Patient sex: M
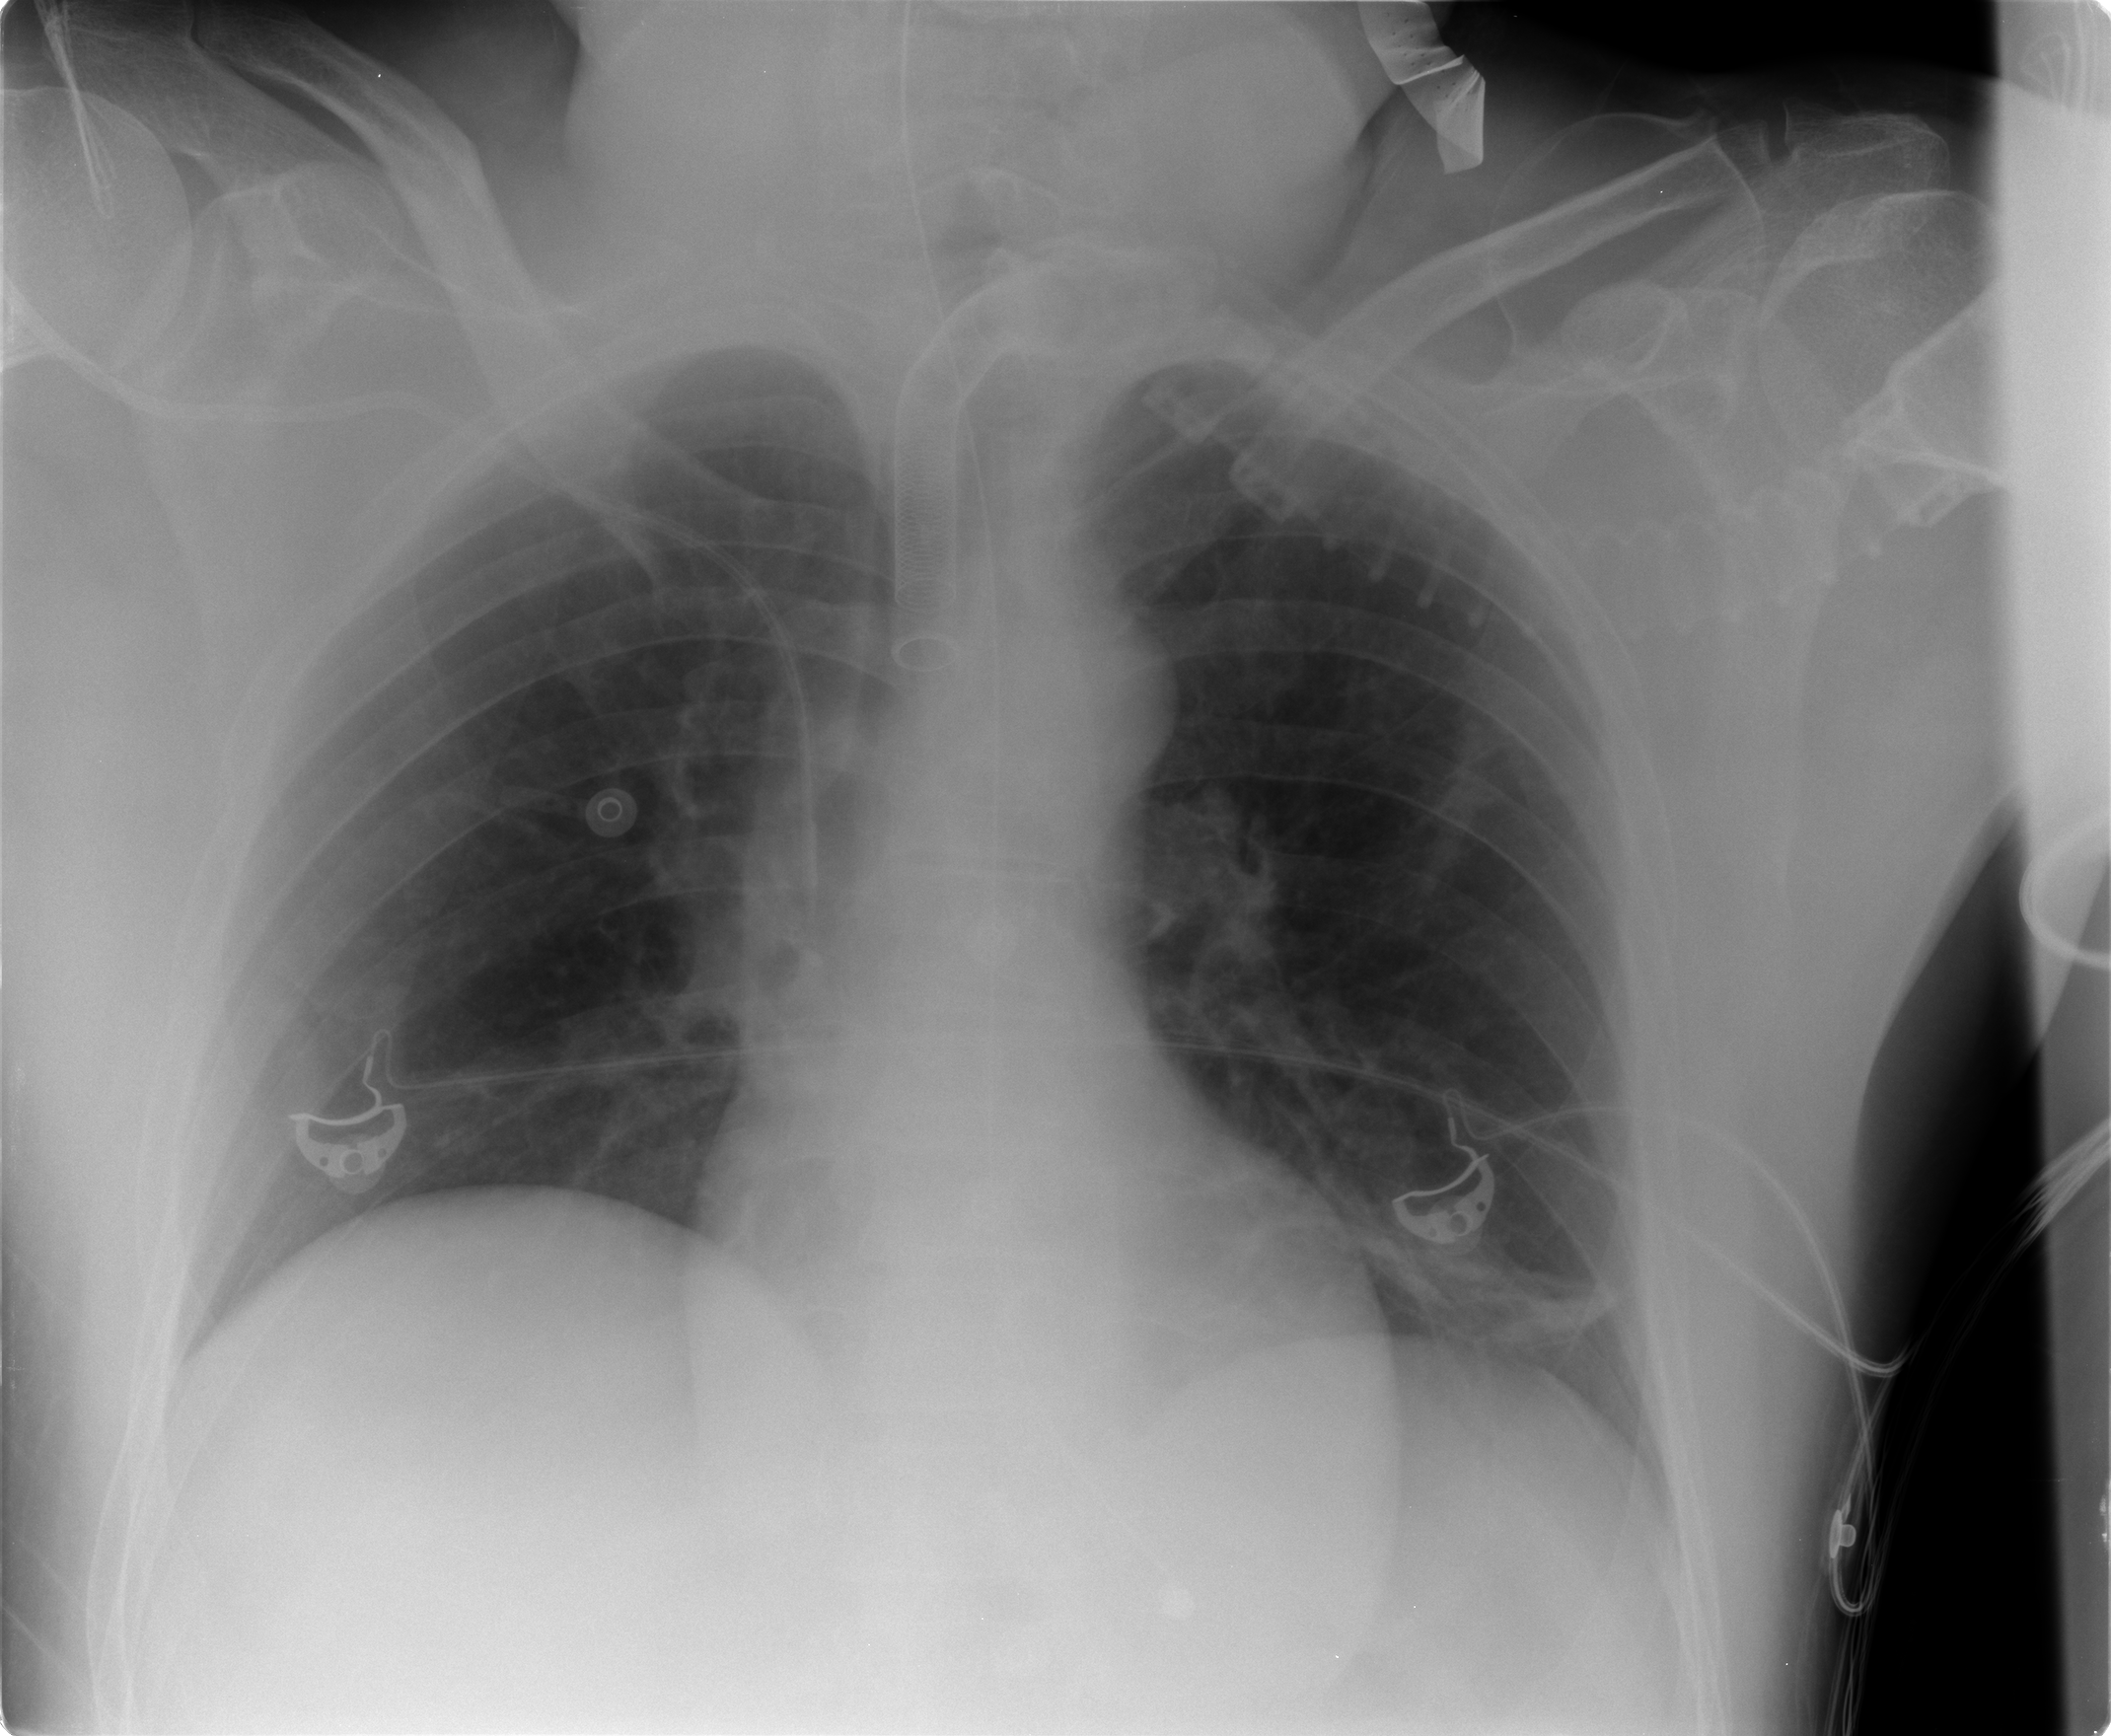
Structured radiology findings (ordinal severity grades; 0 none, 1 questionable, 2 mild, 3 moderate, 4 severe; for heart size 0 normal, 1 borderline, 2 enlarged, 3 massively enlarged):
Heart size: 0
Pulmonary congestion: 0
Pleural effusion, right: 0
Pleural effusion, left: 0
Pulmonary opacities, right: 0
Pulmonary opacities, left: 0
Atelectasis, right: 0
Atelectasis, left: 2